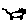
Label: cat